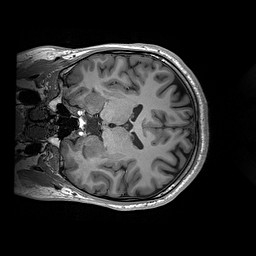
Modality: T1w
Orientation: coronal
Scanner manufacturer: siemens
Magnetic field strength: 3 T
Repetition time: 2.2 s
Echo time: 0.00244 s